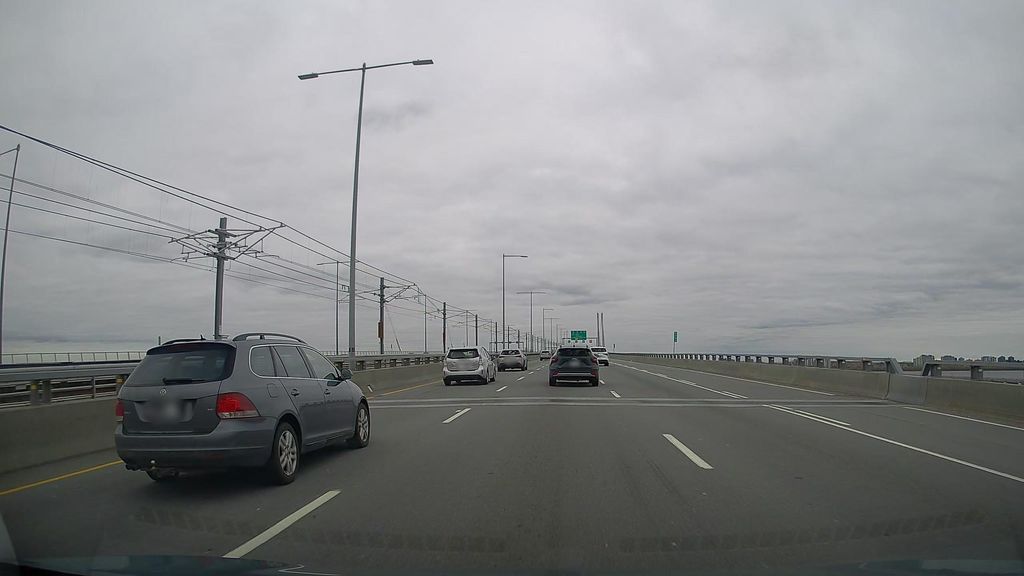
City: montreal